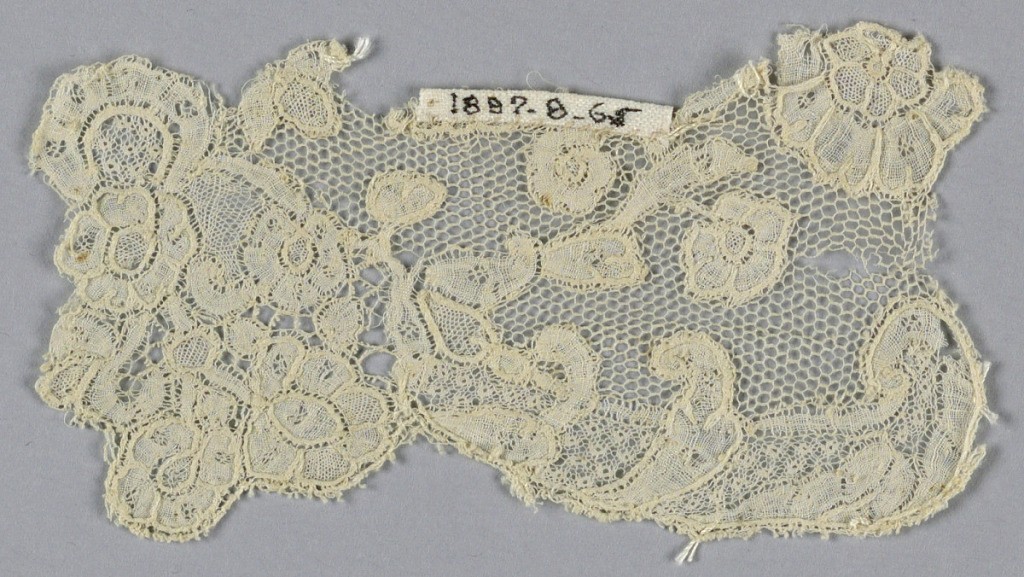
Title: Fragment
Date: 1750–1800
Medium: linen Technique: bobbin lace (Brussels-style)
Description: Scalloped border fragment has a small-scale design of floral sprays; vrai droschel ground.